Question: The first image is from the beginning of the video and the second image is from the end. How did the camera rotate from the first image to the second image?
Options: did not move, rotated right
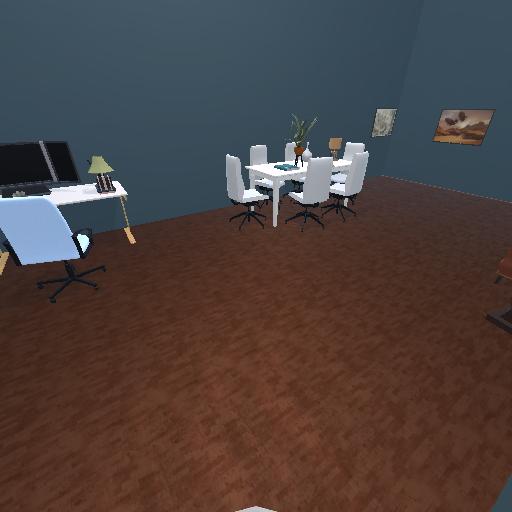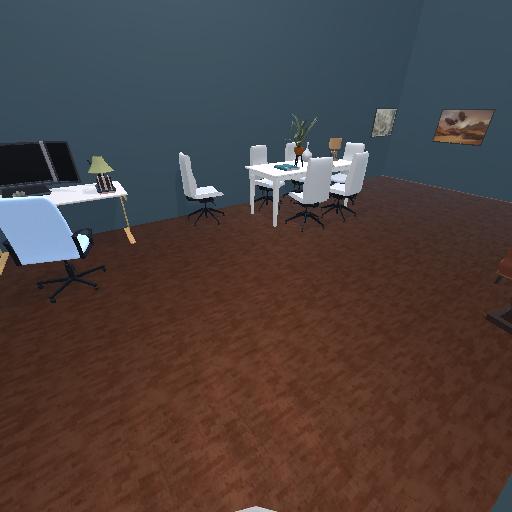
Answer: did not move